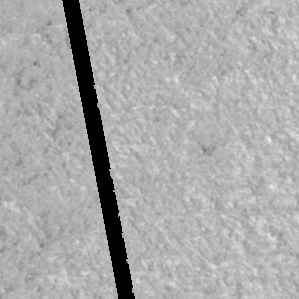
Label: frost